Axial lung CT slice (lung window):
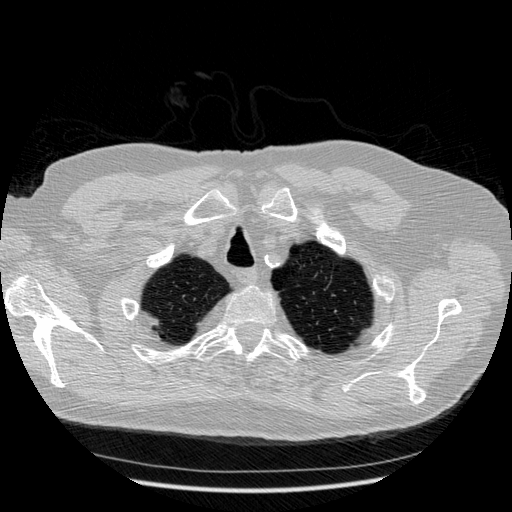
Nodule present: no